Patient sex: M
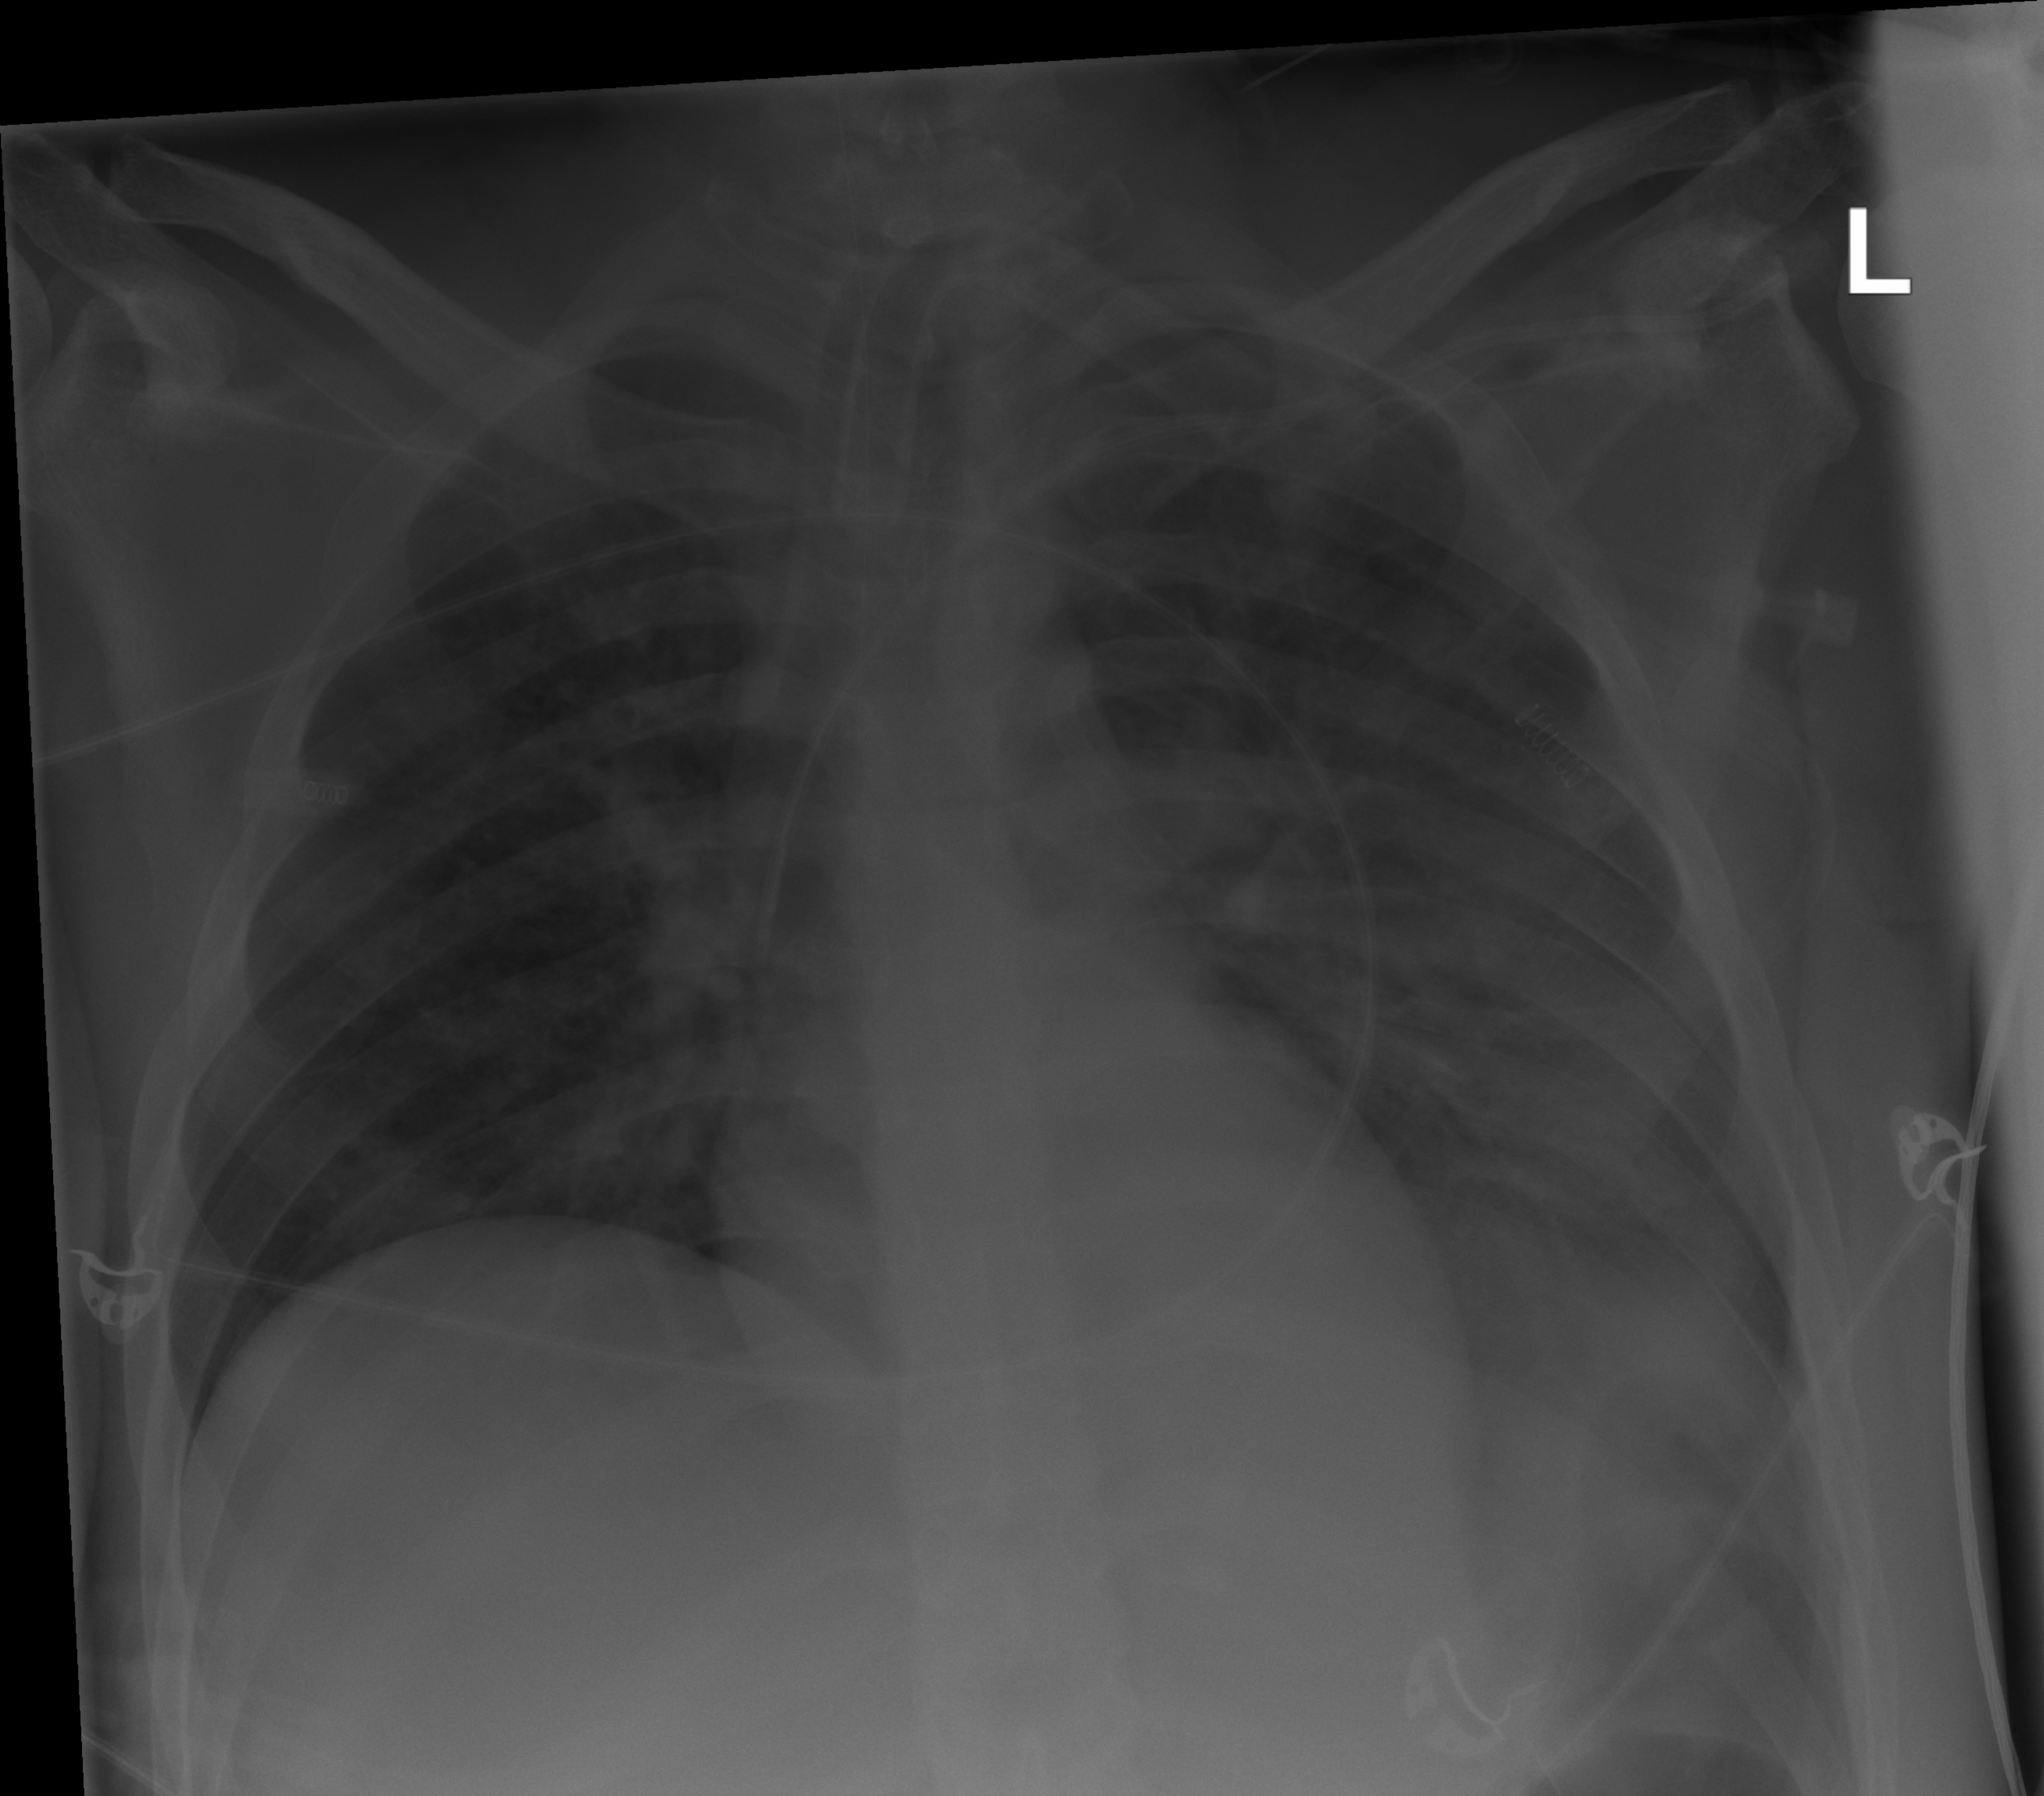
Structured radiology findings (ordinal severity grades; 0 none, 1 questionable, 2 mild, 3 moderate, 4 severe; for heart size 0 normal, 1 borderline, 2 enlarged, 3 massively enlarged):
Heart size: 0
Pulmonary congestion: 0
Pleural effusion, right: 0
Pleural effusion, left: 2
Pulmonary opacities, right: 0
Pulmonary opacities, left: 3
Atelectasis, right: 0
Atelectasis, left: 0